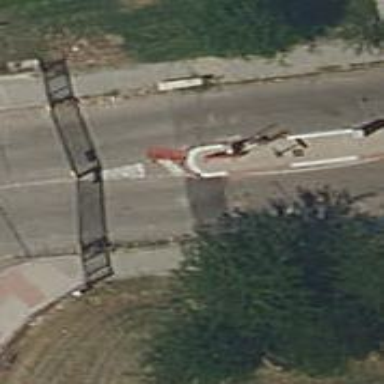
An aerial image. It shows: Lift gate barrier.